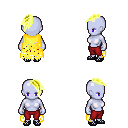
a pixel art fantasy rpg character, female body template, dark elf, purple skin, yellow tattered cape, red pants, gold long mohawk hairstyle, ghillies, four views (front, back, left, right), 2x2 character sprite sheet, small pixel art, hard edges, no anti-aliasing